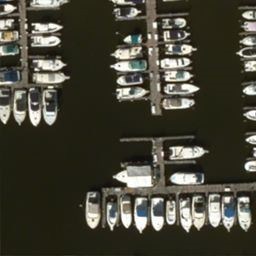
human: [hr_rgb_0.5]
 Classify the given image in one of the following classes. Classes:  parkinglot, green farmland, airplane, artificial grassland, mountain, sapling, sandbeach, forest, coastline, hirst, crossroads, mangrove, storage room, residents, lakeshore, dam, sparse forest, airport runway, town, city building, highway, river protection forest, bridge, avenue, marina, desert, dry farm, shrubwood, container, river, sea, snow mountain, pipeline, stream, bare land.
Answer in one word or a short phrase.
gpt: marina